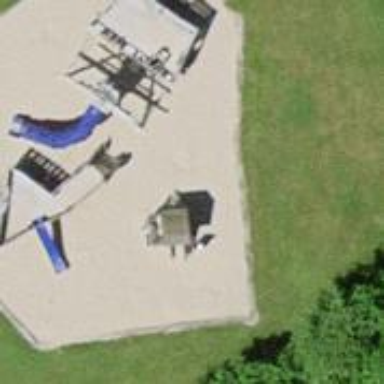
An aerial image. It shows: Playground structure.